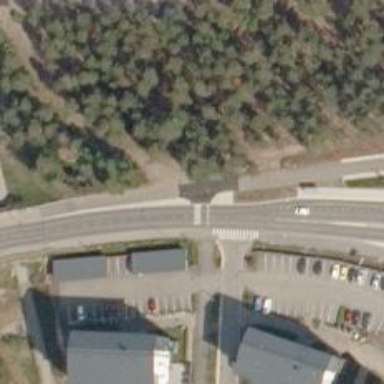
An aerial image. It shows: Asphalt cycleway.